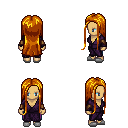
a pixel art fantasy rpg character, female body template, human, tanned skin, purple robe, magenta pants, dark blonde extra-long hairstyle, leather bracers, white slippers, four views (front, back, left, right), 2x2 character sprite sheet, small pixel art, hard edges, no anti-aliasing